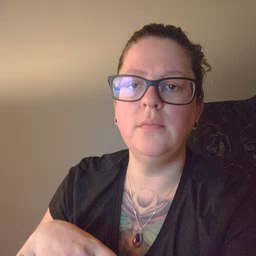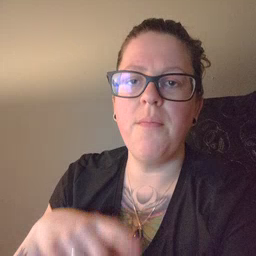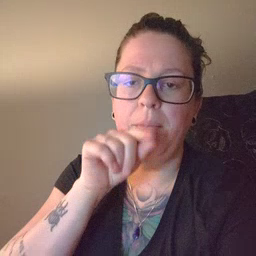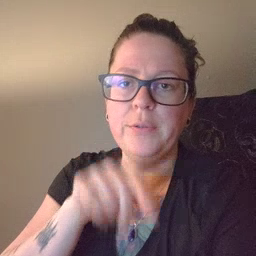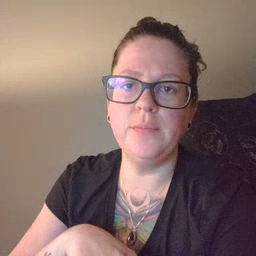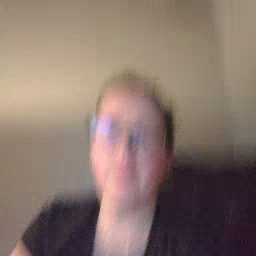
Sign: bird